Field crop: tomato
Growth stage: 1
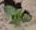
Species: solanum